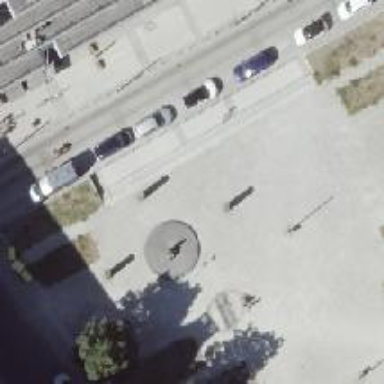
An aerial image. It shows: Memorial featuring statue.